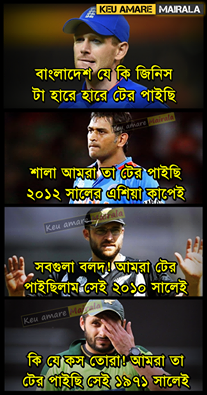
Caption: বাংলাদেশ যে কি জিনিস টা হারে হারে টের পাইছি সালা আমরা ত টের পাইছি ২০১২ সালের এশিয়া কাপেই সবগুলা বলদ আমরা টের পাইছিলাম সেই ২০১০ সালেই কি যে কস তোরা!  আমরা টের পাইছি সেই ১৯৭১ সালেই
Label: non-hate